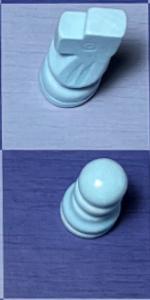
Label: Pawn_White